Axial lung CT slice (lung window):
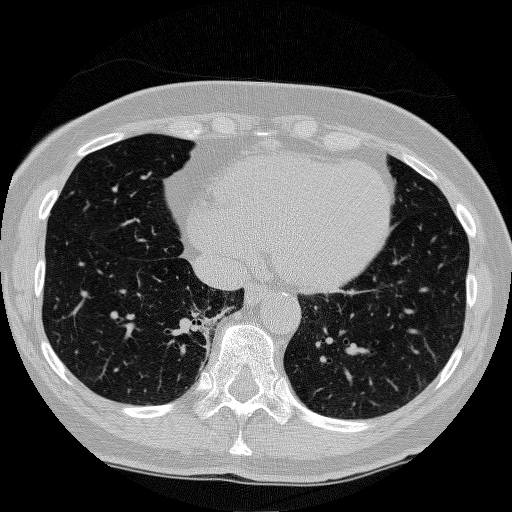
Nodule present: no